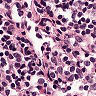
Metastatic tissue present: no